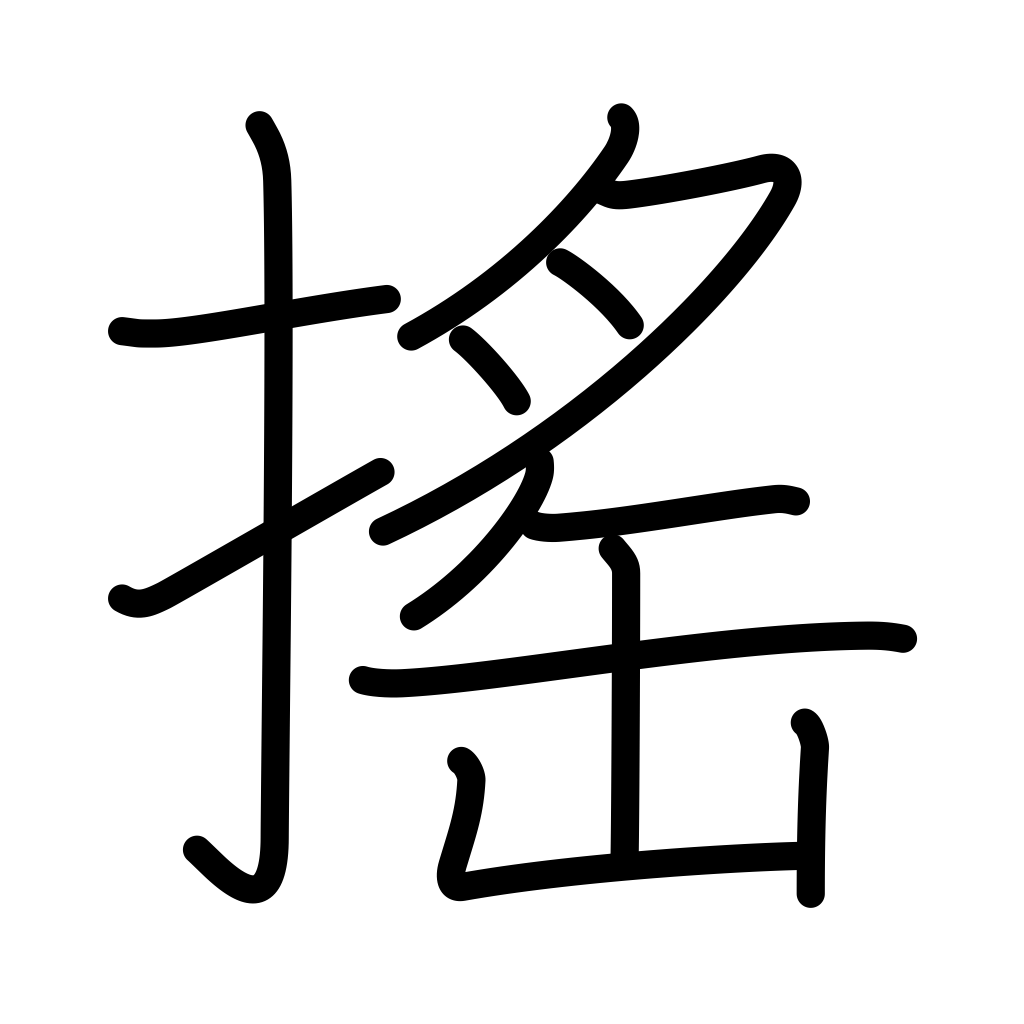
Meaning: wag, swing, wave, shake, scull